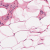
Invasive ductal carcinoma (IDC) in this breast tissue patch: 0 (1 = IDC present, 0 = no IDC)